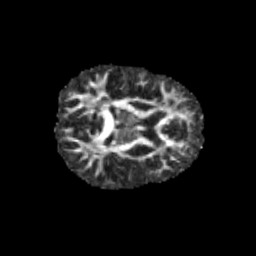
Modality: FA
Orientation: axial
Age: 10
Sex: female
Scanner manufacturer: siemens
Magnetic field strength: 3 T
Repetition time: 3.8 s
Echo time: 0.07 s